Question: I'm trying adapt my app using websocket to run on GAE, but reading the Docs, I'm not find a pretty solution to this problem.
Using a really simple application like that: <URL>
This is my sample demo trying use. But I'm receive this error when I try to connect to my websocket;
Follow the image about the request;

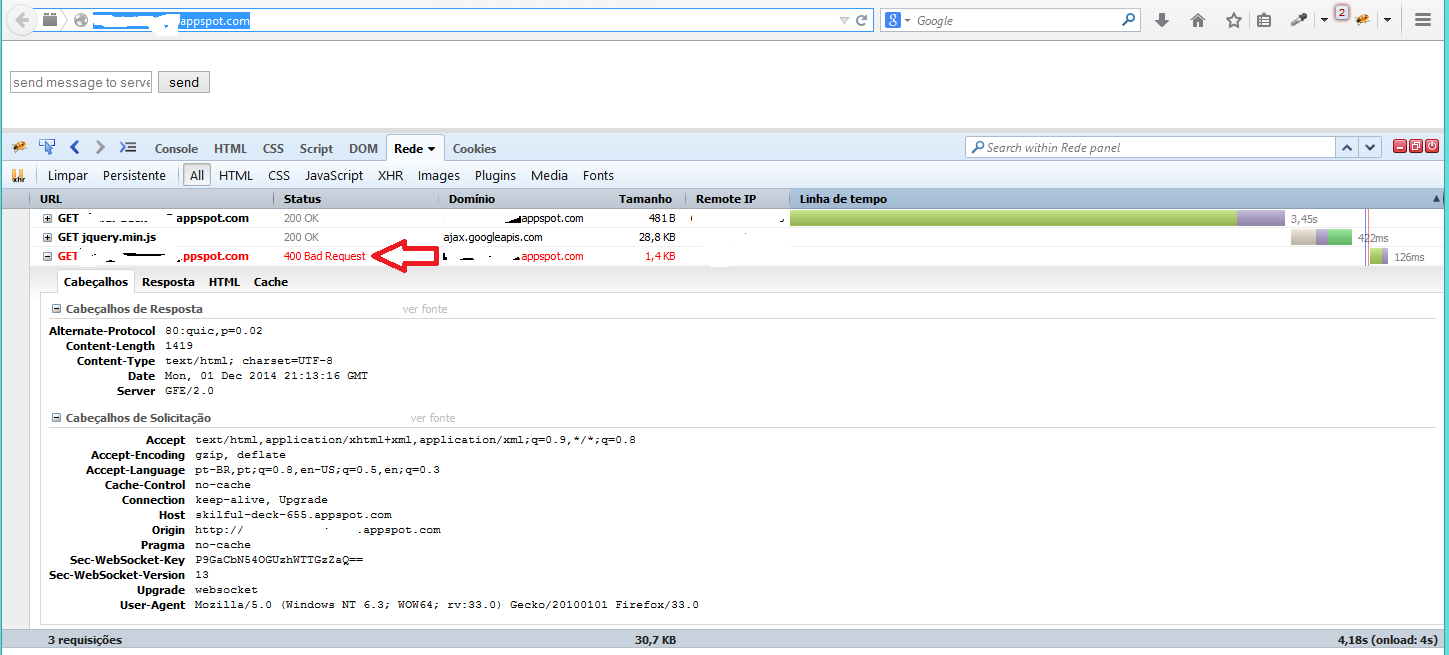
Answer: Later a lot of hours study and tests, a friend in Google show me one solution for this problem!
Thanks Thiago Avancini!
Well, the solution is:
The first step is using the managed-vms. (The repo use it.)
But the goal is switch the managing from Google to User. When you do this, the next step is create an static IP for your application. On my case I using the port 3000 to serving my Websocket, feel free to change.
On my app.yaml I enable this port too like this:
'''
network:
forwarded_ports: ["3000"]
'''
Remember to enable this port on the proxy in "network>>default>>firewall".
If you deploy the application via gcloud, you need enable again on your application the user management and the static IP.
I'll send to GoogleCloudPlatform this repo for will be a sample for using websockets on AppEngine.